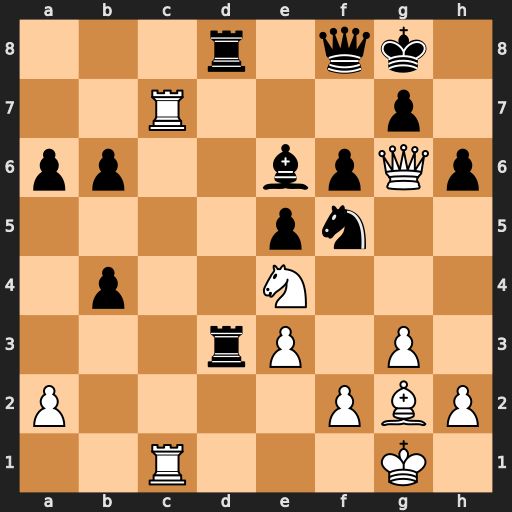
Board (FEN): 3r1qk1/2R3p1/pp2bpQp/4pn2/1p2N3/3rP1P1/P4PBP/2R3K1
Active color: w
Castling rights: -
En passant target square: -
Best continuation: Bh3 Nd4 Bxe6+ Nxe6 R1c6 Rd1+ Kg2 R1d6 Nxd6 Nxc7 Nf5